Question: I'm trying to load a bitmap into an android imageView.

but get this 'java.lang.OutOfMemoryError'
how can I avoid this ?
'''
10-06 00:11:21.225: E/AndroidRuntime(6825): FATAL EXCEPTION: main
10-06 00:11:21.225: E/AndroidRuntime(6825): java.lang.OutOfMemoryError
10-06 00:11:21.225: E/AndroidRuntime(6825): at android.graphics.BitmapFactory.nativeDecodeStream(Native Method)
10-06 00:11:21.225: E/AndroidRuntime(6825): at android.graphics.BitmapFactory.decodeStream(BitmapFactory.java:650)
10-06 00:11:21.225: E/AndroidRuntime(6825): at android.graphics.BitmapFactory.decodeStream(BitmapFactory.java:722)
10-06 00:11:21.225: E/AndroidRuntime(6825): at android.provider.MediaStore$Images$Media.getBitmap(MediaStore.java:790)
10-06 00:11:21.225: E/AndroidRuntime(6825): at de.vogella.android.todos.MySimpleArrayAdapter.getView(MySimpleArrayAdapter.java:85)
10-06 00:11:21.225: E/AndroidRuntime(6825): at android.widget.AbsListView.obtainView(AbsListView.java:2452)
10-06 00:11:21.225: E/AndroidRuntime(6825): at android.widget.ListView.measureHeightOfChildren(ListView.java:1250)
10-06 00:11:21.225: E/AndroidRuntime(6825): at android.widget.ListView.onMeasure(ListView.java:1162)
10-06 00:11:21.225: E/AndroidRuntime(6825): at android.view.View.measure(View.java:15481)
10-06 00:11:21.225: E/AndroidRuntime(6825): at android.view.ViewGroup.measureChildWithMargins(ViewGroup.java:5107)
10-06 00:11:21.225: E/AndroidRuntime(6825): at android.widget.LinearLayout.measureChildBeforeLayout(LinearLayout.java:1396)
10-06 00:11:21.225: E/AndroidRuntime(6825): at android.widget.LinearLayout.measureVertical(LinearLayout.java:681)
10-06 00:11:21.225: E/AndroidRuntime(6825): at android.widget.LinearLayout.onMeasure(LinearLayout.java:574)
10-06 00:11:21.225: E/AndroidRuntime(6825): at android.view.View.measure(View.java:15481)
'''
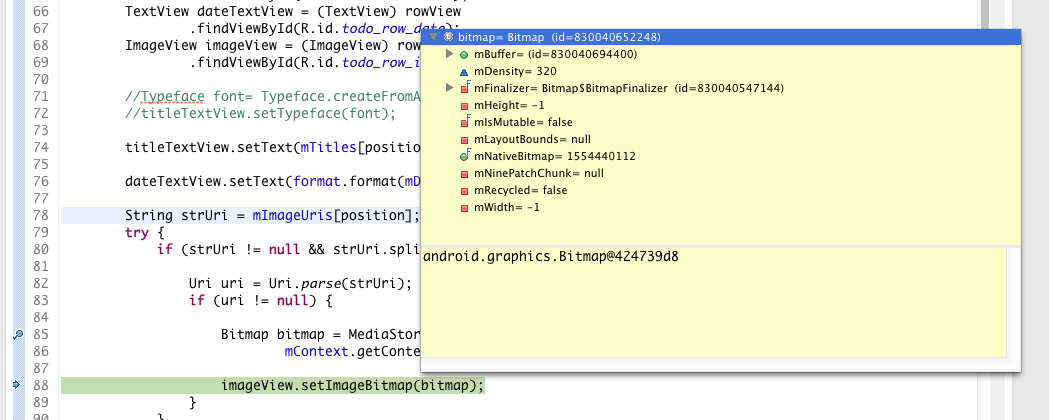
Answer: It depends how big your bitmap is, Android seems to allocate a little more space than the size of the image when you read the size on your computer. So...
- - <URL>
Maybe for you, a combination of these ideas will work.